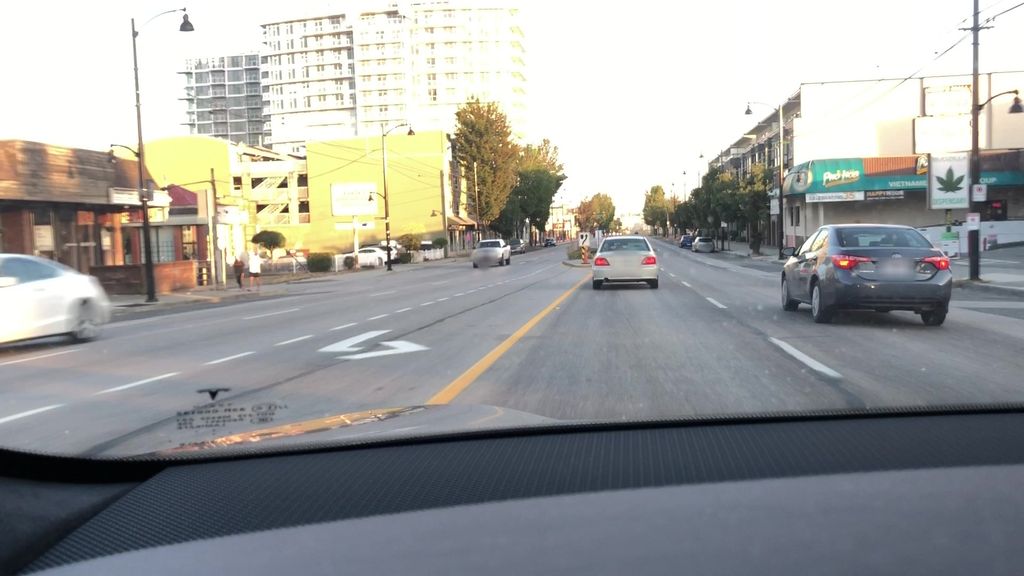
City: vancouver